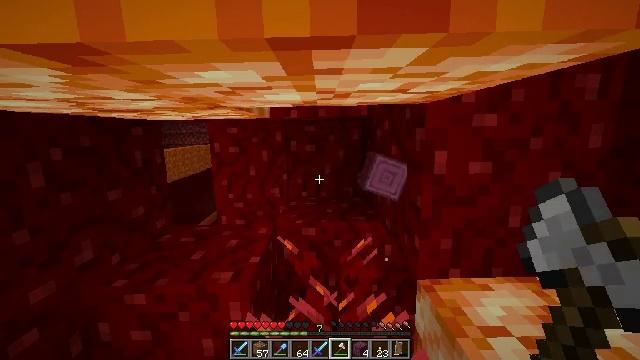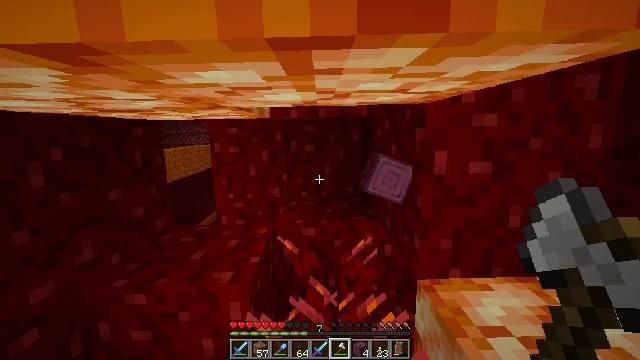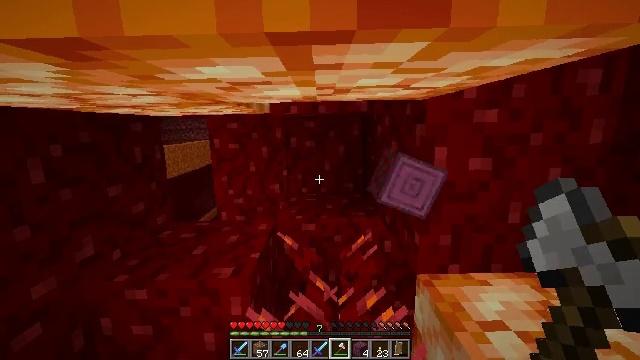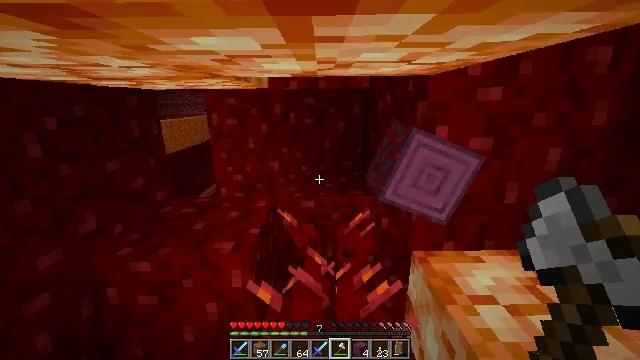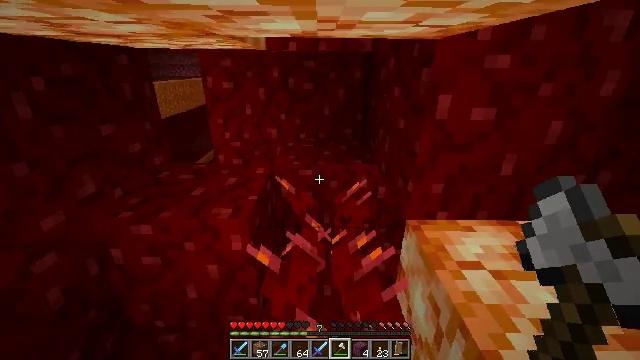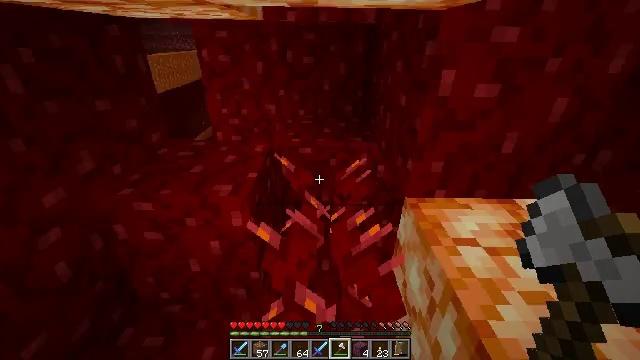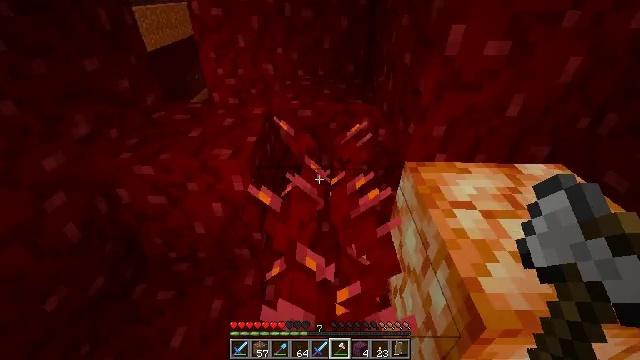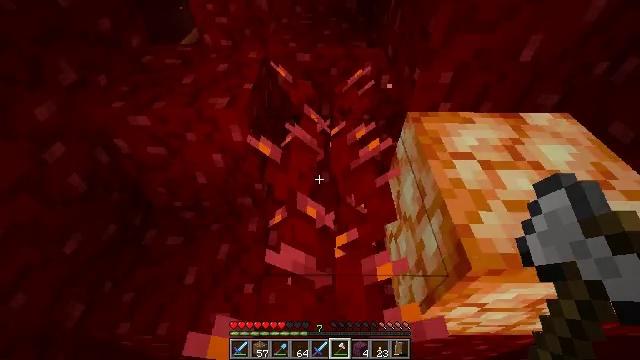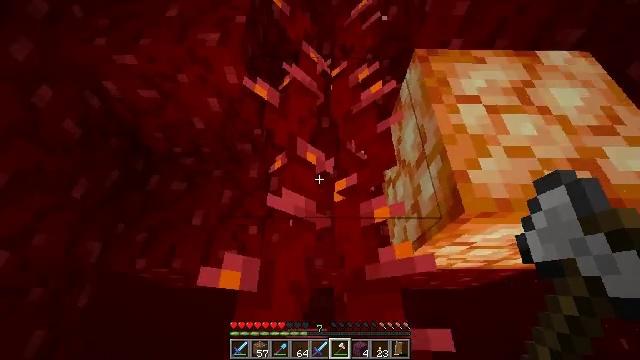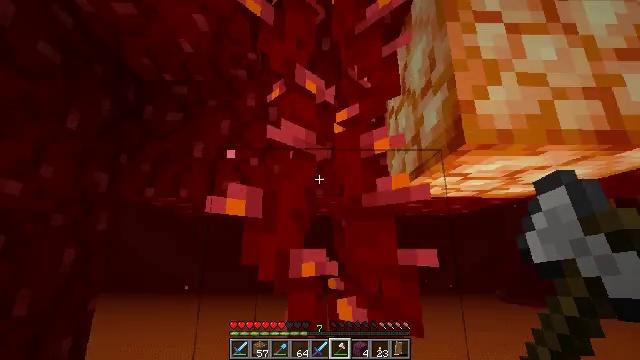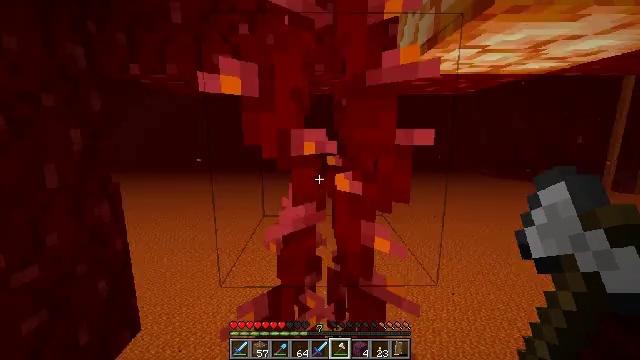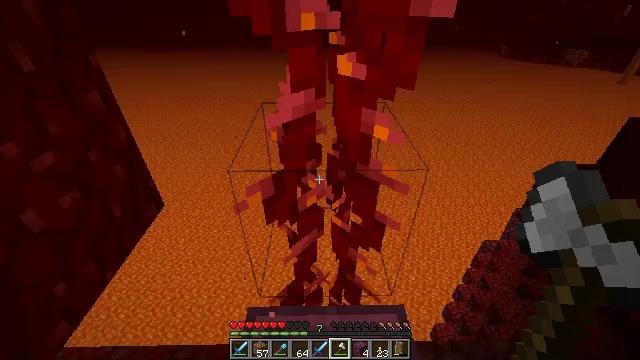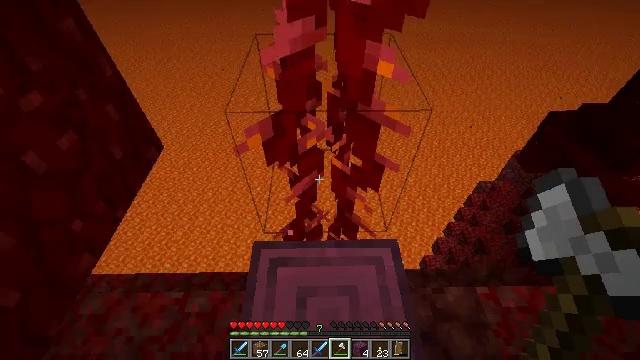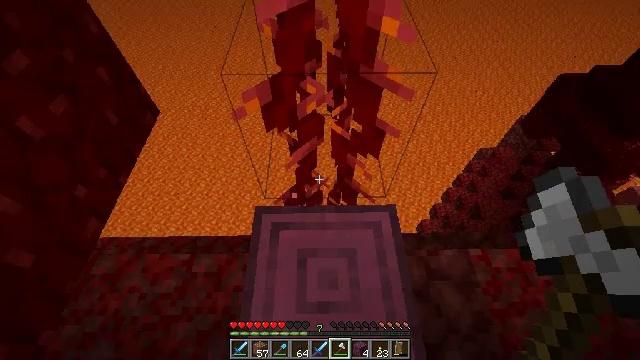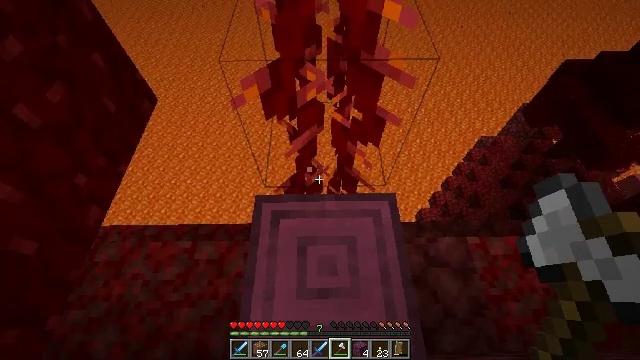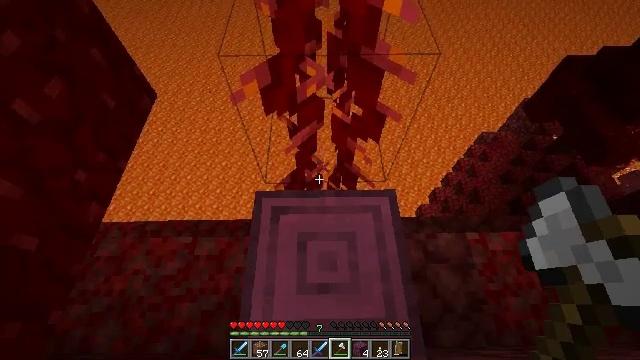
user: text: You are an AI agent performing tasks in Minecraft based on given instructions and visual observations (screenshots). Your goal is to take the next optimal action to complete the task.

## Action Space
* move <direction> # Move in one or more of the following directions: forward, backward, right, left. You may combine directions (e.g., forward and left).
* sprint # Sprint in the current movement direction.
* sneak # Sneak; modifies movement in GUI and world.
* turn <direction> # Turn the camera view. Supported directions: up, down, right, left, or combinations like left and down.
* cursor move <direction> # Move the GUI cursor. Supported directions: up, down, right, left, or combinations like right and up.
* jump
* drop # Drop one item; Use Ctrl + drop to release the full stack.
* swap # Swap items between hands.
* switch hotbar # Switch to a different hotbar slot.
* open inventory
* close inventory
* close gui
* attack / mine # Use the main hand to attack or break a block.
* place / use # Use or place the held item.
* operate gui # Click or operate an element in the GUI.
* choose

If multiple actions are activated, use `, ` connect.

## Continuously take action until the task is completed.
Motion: motion action
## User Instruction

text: Break the crimson stem to collect it.
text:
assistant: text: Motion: no_op
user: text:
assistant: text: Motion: no_op
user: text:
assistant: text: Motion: turn down
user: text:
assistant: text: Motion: turn right and down
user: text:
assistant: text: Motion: turn down
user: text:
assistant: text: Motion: turn down
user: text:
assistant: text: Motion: turn down
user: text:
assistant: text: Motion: turn down
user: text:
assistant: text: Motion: turn down
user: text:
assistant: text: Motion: turn down
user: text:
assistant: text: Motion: turn down
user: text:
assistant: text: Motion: turn down
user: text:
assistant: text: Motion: turn down
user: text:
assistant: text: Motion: turn down
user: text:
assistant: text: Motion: no_op
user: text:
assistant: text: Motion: no_op
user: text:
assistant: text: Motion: no_op
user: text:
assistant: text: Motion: no_op
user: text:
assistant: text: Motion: no_op
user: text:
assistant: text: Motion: turn left and down
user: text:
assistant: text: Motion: turn left and down
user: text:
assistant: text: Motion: turn left and down
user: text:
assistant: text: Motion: turn down, attack / mine
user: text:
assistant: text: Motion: turn down, attack / mine
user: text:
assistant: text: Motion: attack / mine
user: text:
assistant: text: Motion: attack / mine
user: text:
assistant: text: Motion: attack / mine
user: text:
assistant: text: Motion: attack / mine
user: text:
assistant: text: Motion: attack / mine
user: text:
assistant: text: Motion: attack / mine